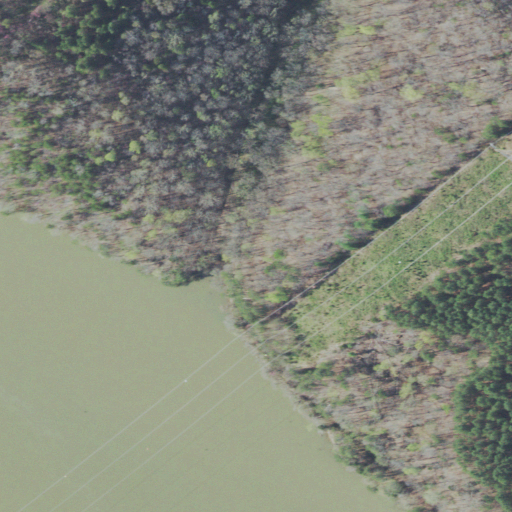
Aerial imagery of valley in Tennessee named Bird Hollow containing deciduous forest, open water, open development, evergreen forest, grassland, and low intensity development